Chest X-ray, AP view. Patient: 52 years old, sex M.
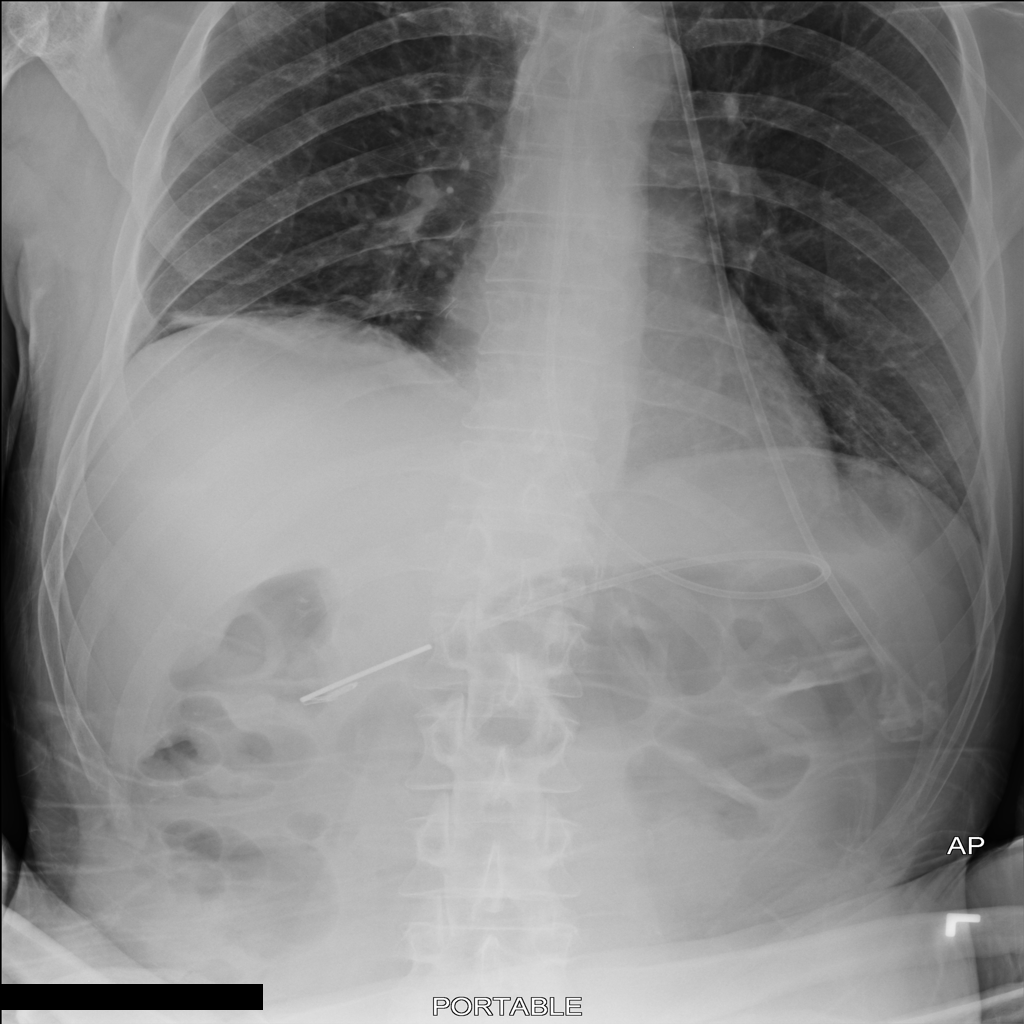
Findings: No Finding